Question: All my vNext builds were working fine, suddenly started receiving "Object reference not set to an instance of an object." error in the initialize job.

Any issue or mistake from Build Agent setup?
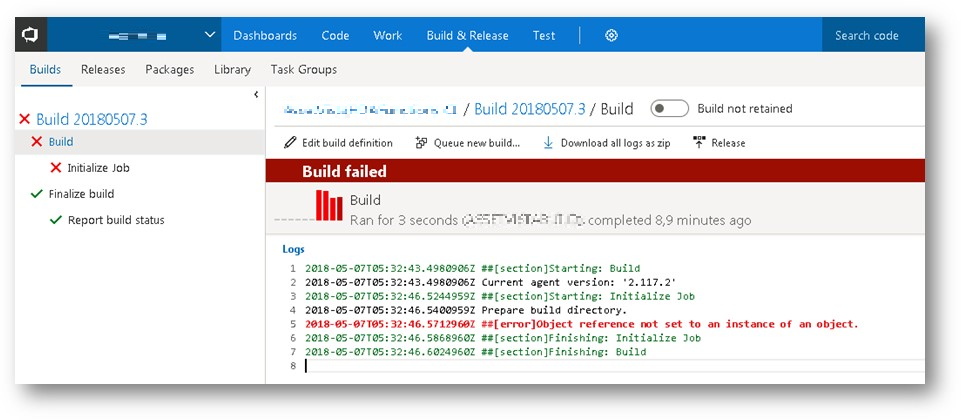
Answer: Refer to the comments from this <URL>.
There might be a corrupted file under _work folder. Delete the contents under that folder and try the build again.
If that doesn't work, try renaming your build definition.
In my case, it was just enough to delete the specific Agent folder under _work.